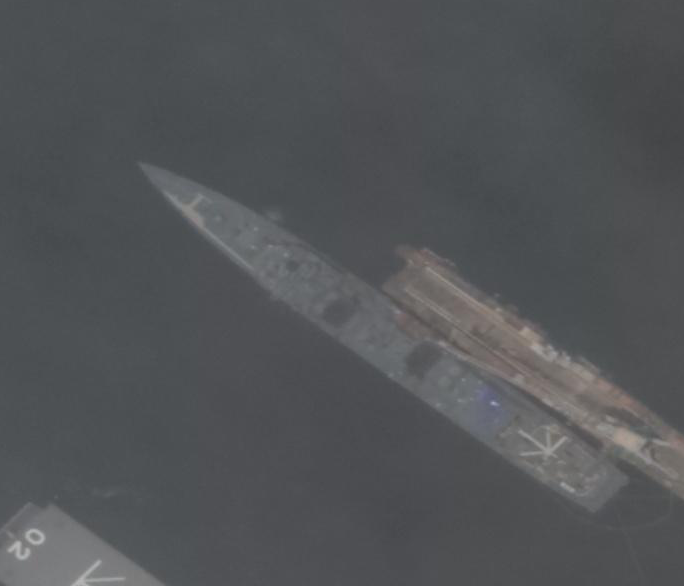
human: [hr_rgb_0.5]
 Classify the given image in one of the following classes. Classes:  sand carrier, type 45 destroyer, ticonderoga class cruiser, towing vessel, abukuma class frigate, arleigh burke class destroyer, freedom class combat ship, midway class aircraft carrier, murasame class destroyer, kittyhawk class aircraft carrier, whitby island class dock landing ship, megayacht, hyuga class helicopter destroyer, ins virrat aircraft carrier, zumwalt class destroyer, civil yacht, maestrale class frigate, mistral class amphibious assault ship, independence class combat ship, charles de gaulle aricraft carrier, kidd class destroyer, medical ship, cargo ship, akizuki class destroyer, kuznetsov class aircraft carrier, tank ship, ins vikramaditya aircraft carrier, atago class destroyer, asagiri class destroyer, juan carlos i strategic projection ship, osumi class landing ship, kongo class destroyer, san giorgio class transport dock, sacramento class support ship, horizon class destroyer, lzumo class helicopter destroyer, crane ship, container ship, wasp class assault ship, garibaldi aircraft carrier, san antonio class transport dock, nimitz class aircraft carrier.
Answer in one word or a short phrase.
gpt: Murasame class destroyer